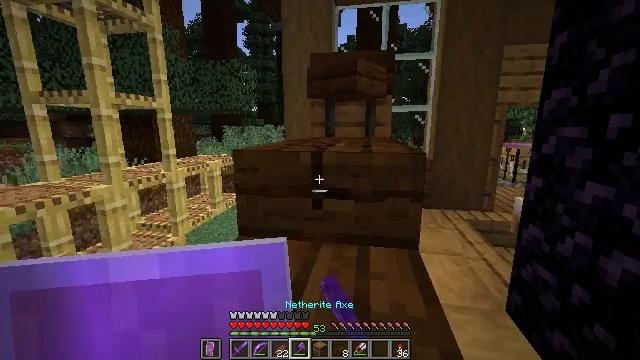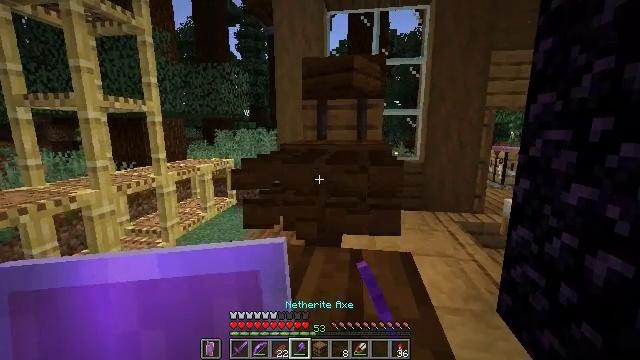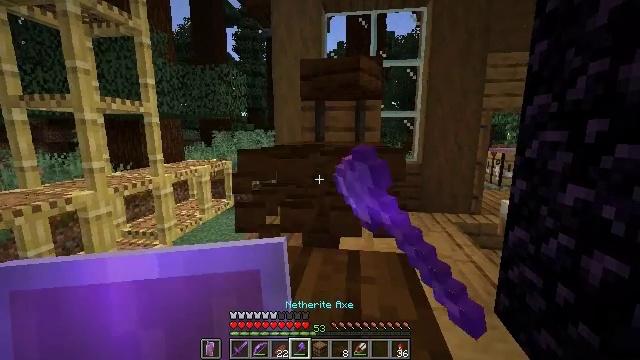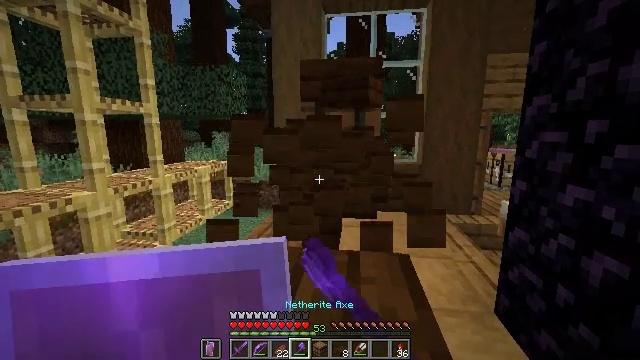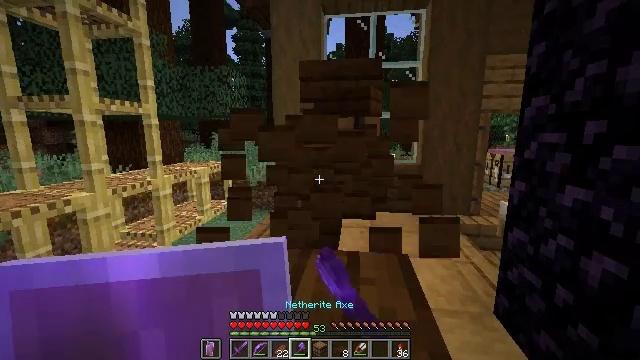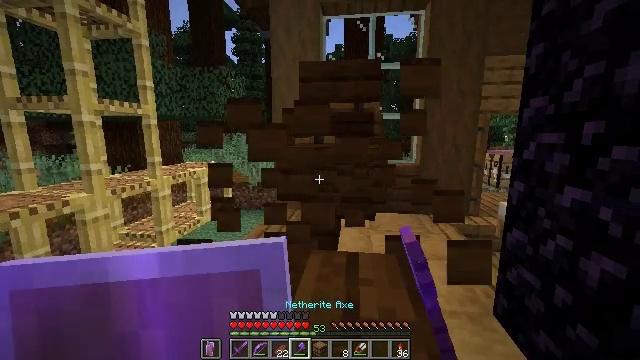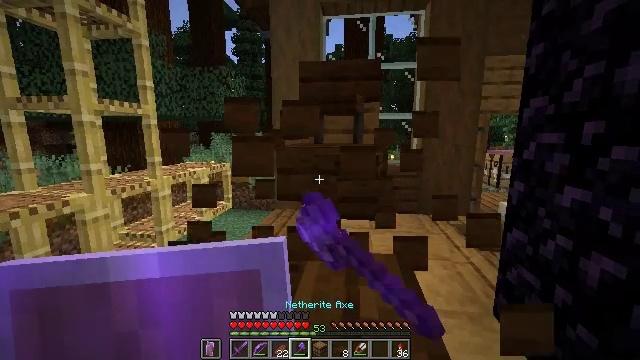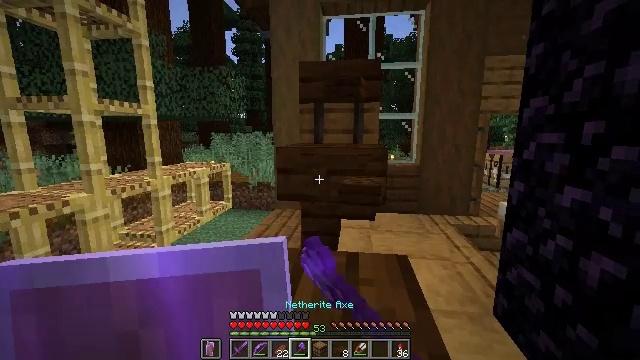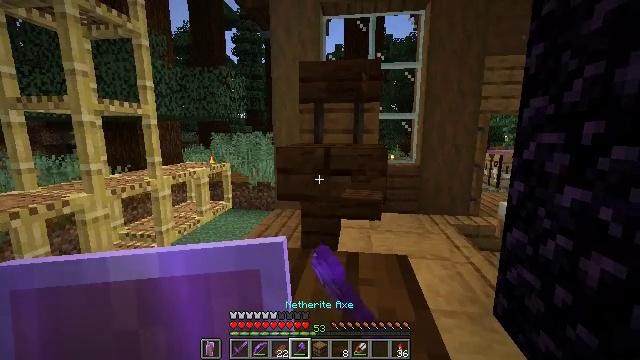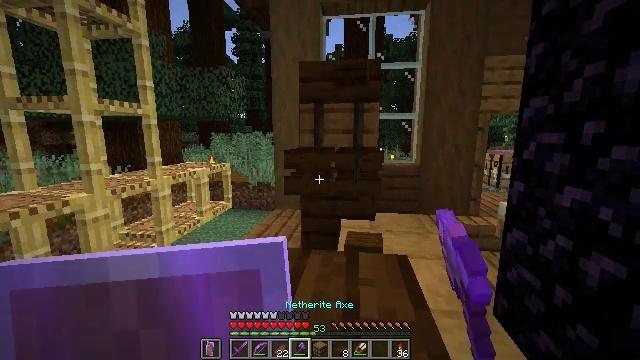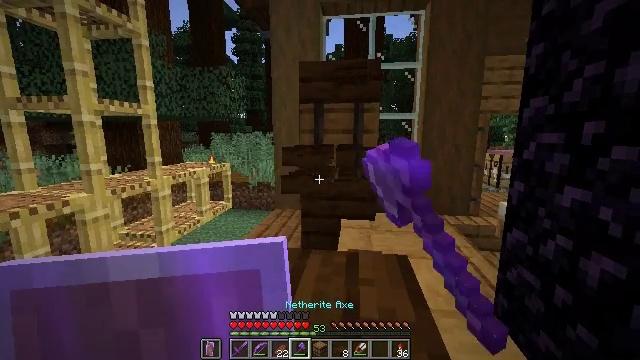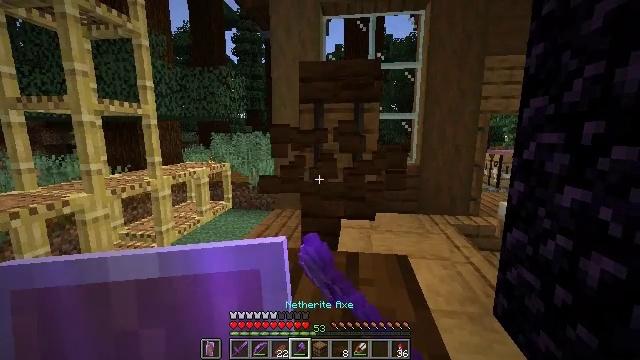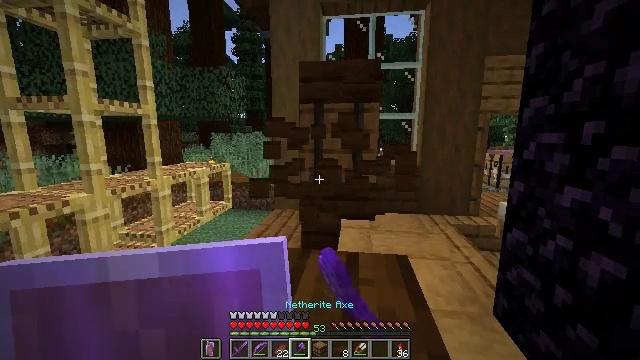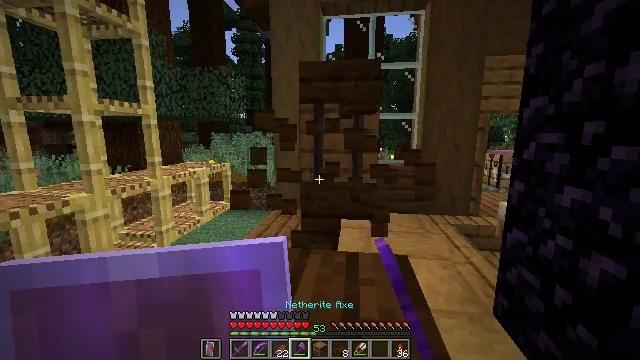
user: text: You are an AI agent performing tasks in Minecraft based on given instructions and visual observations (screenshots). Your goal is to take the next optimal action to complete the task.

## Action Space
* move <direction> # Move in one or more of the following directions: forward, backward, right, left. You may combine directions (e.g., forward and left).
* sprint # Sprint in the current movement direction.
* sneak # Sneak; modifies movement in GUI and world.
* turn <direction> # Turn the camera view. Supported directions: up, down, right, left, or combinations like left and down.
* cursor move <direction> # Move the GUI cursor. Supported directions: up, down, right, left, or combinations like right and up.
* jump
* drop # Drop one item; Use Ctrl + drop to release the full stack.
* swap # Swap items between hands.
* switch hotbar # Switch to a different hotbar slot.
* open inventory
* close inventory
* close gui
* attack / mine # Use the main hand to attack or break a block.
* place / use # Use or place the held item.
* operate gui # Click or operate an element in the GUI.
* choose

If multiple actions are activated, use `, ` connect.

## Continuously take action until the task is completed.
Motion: motion action
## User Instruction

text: Break the dark oak slab.
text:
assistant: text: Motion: turn right, attack / mine
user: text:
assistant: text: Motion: attack / mine
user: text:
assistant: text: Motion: attack / mine
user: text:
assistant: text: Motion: attack / mine
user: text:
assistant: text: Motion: attack / mine
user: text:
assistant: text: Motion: attack / mine
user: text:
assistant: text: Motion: attack / mine
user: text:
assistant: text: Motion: attack / mine
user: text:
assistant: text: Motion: attack / mine
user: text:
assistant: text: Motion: no_op
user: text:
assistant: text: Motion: no_op
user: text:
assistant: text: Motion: no_op
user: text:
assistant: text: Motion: no_op
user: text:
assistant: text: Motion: no_op